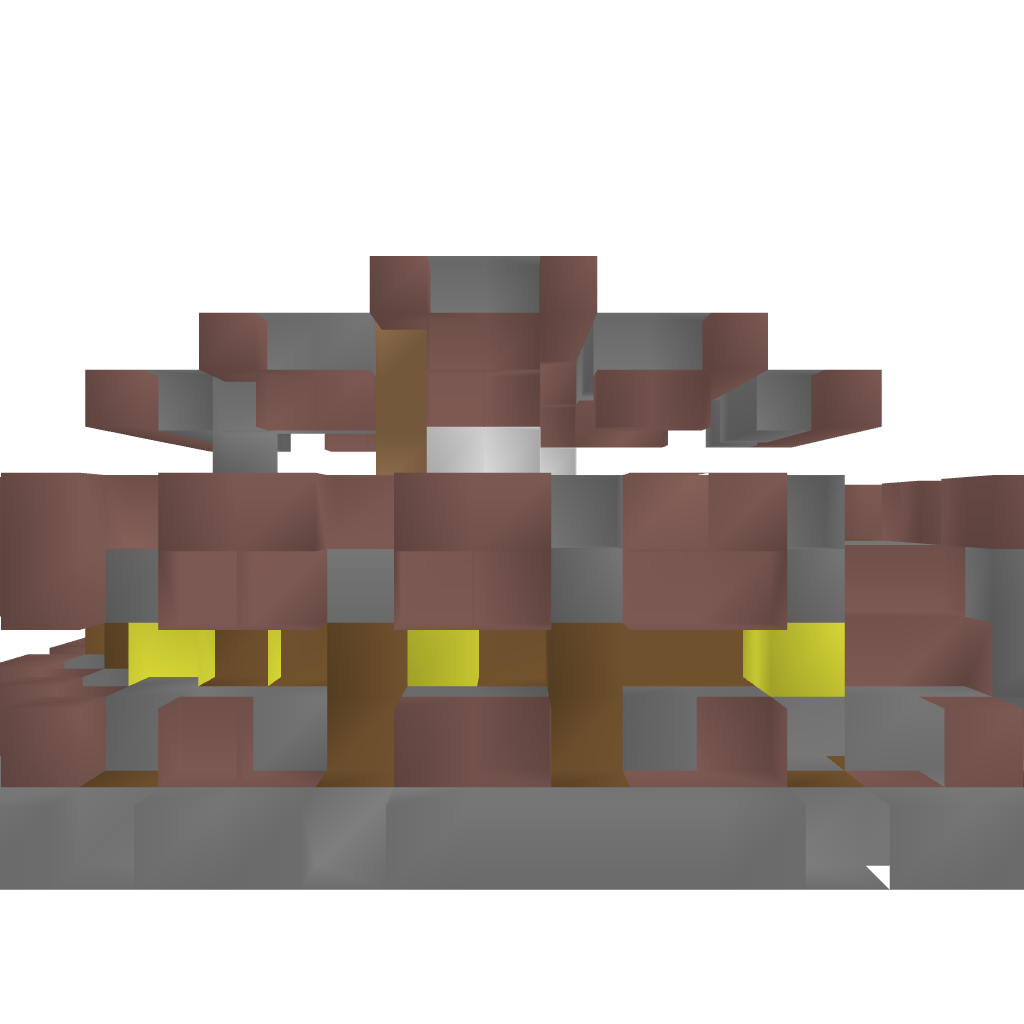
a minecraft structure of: DarkHouse #1 bad low quality